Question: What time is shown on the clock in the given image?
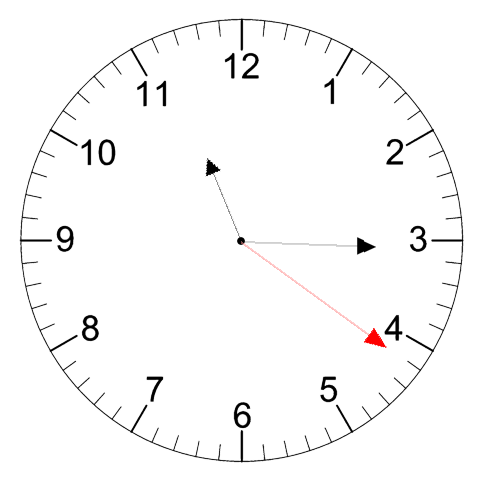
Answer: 11:15:21